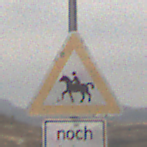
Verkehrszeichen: ReiterRechts
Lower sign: LaengeEinerStrecke4
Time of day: MorningAfternoon
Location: Outdoor (Nature)
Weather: Overcast
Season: NotSpecified
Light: Natural